Fundus camera: zeiss
Shooting center: fovea
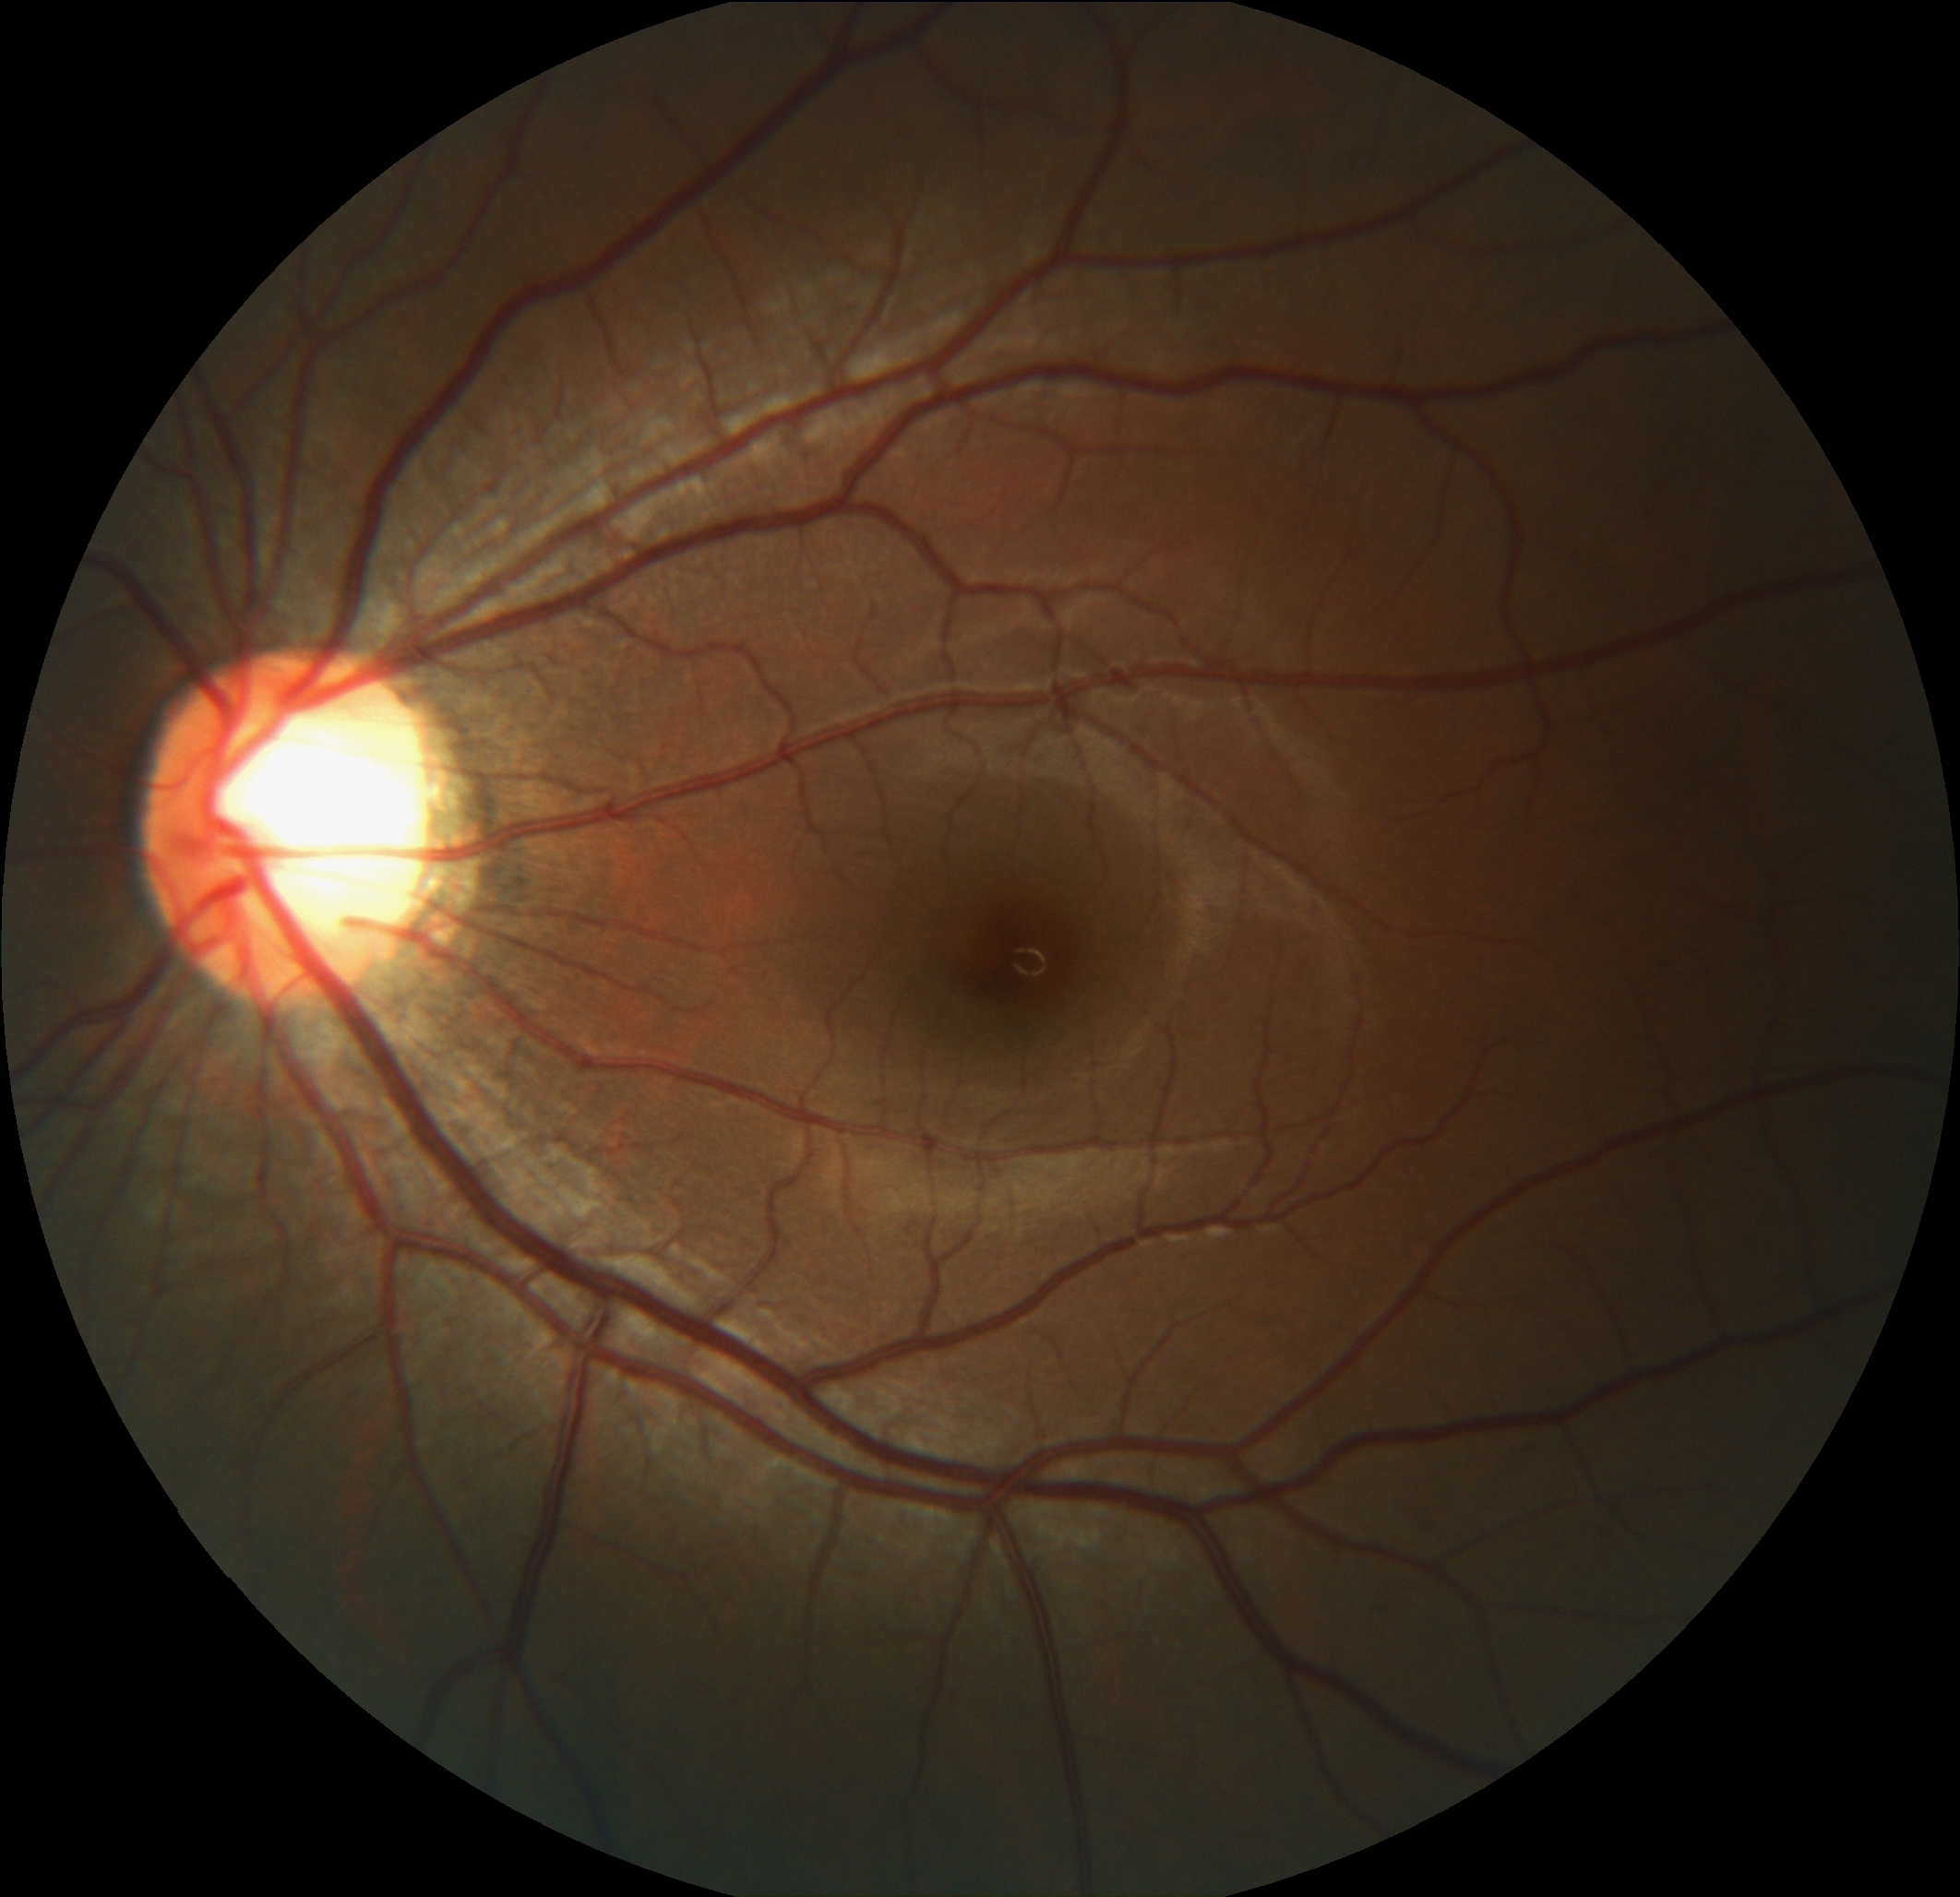
Pathologic myopia: no
Patchy retinal atrophy: present
Retinal detachment: absent